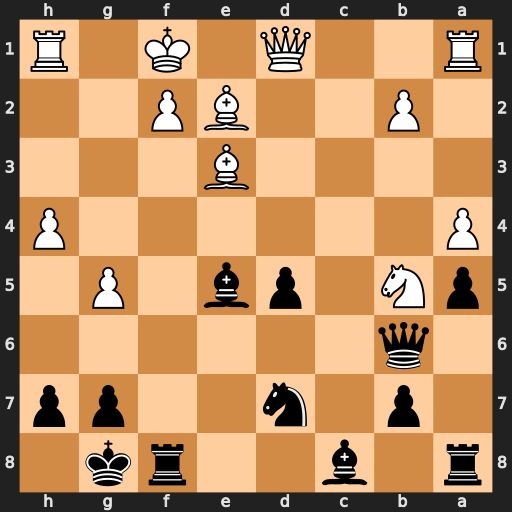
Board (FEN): r1b2rk1/1p1n2pp/1q6/pN1pb1P1/P6P/4B3/1P2BP2/R2Q1K1R
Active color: b
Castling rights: -
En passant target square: -
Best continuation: Qxe3 Qxd5+ Kh8